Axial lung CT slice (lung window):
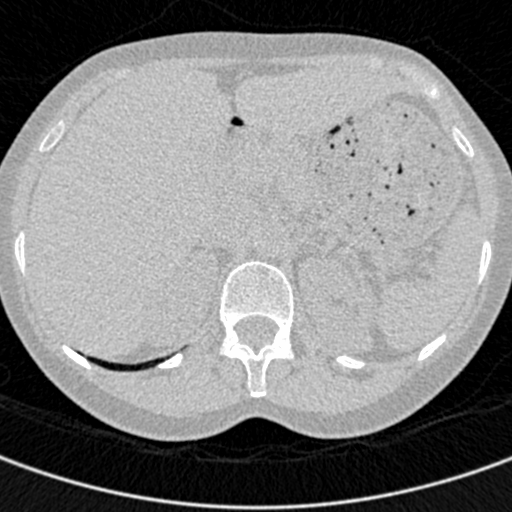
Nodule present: no